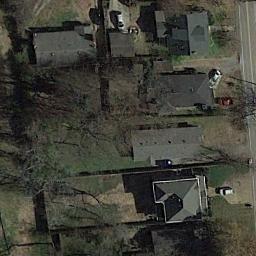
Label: medium_residential